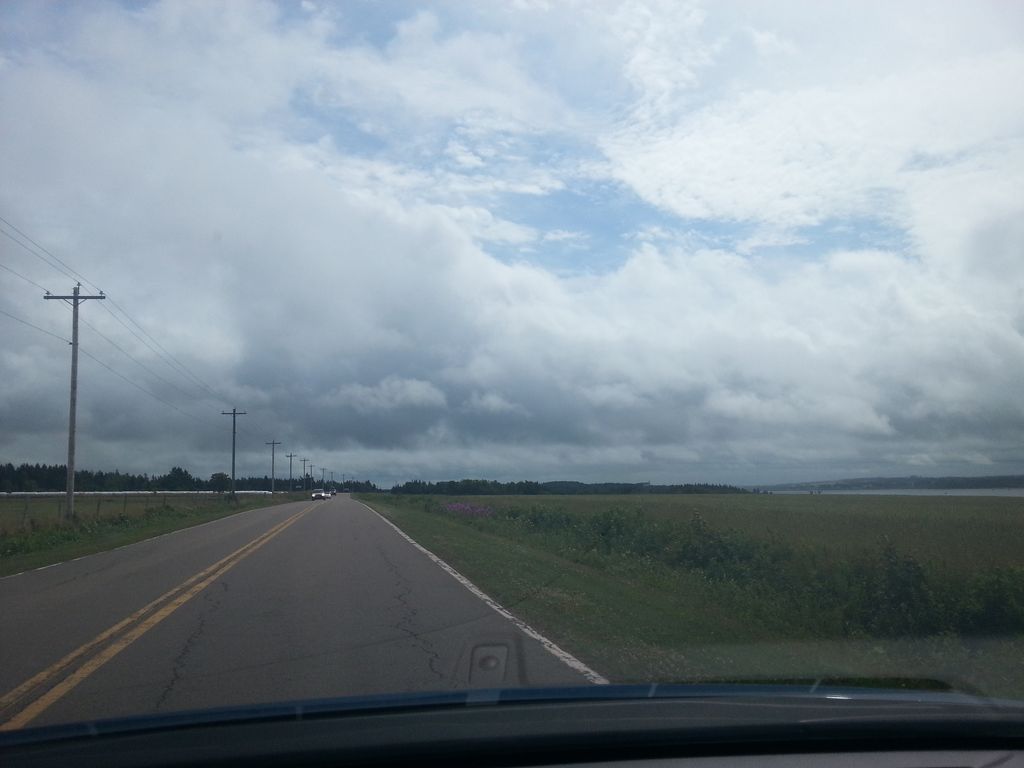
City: charlottetown